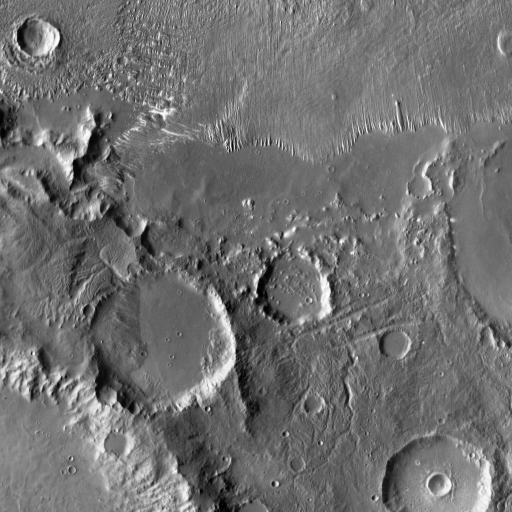
Crater classes present: Background, Other, Layered, Buried